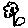
Label: flower